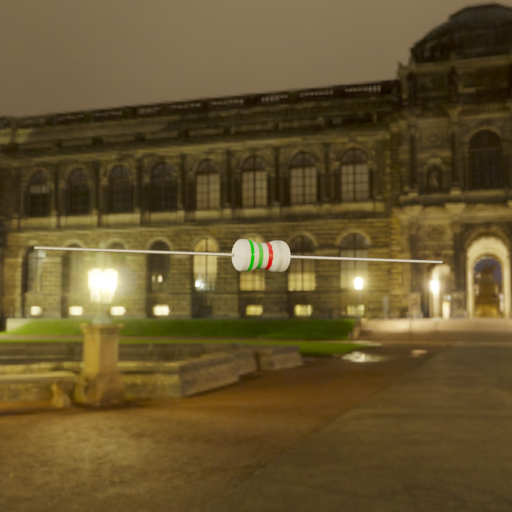
Resistor colour bands (in order): green, green, red, silver